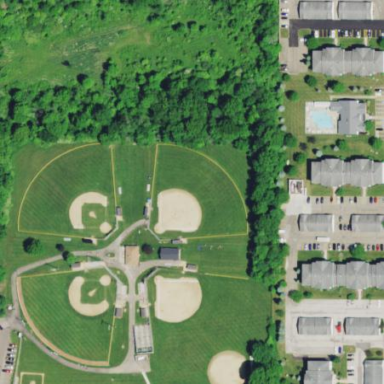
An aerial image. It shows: Baseball pitch for leisure and sports activities.